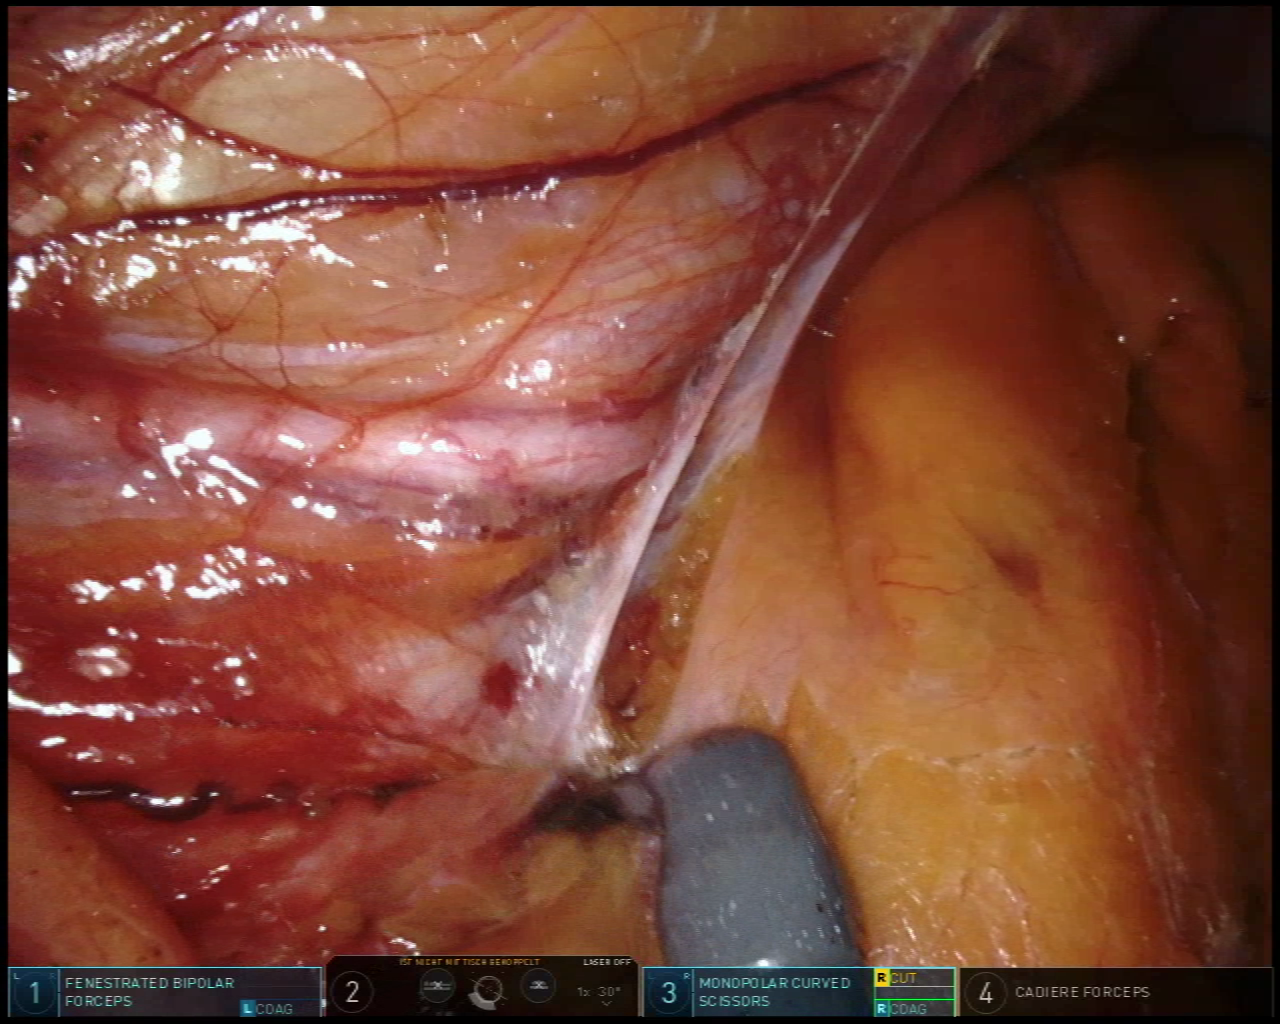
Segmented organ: ureter
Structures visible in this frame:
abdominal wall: yes
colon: no
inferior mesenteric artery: no
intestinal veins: no
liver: no
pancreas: no
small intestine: no
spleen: no
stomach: no
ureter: yes
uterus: no
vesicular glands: no